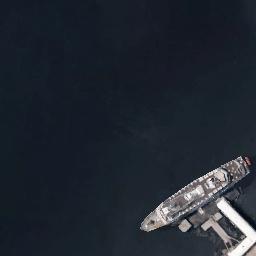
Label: ship